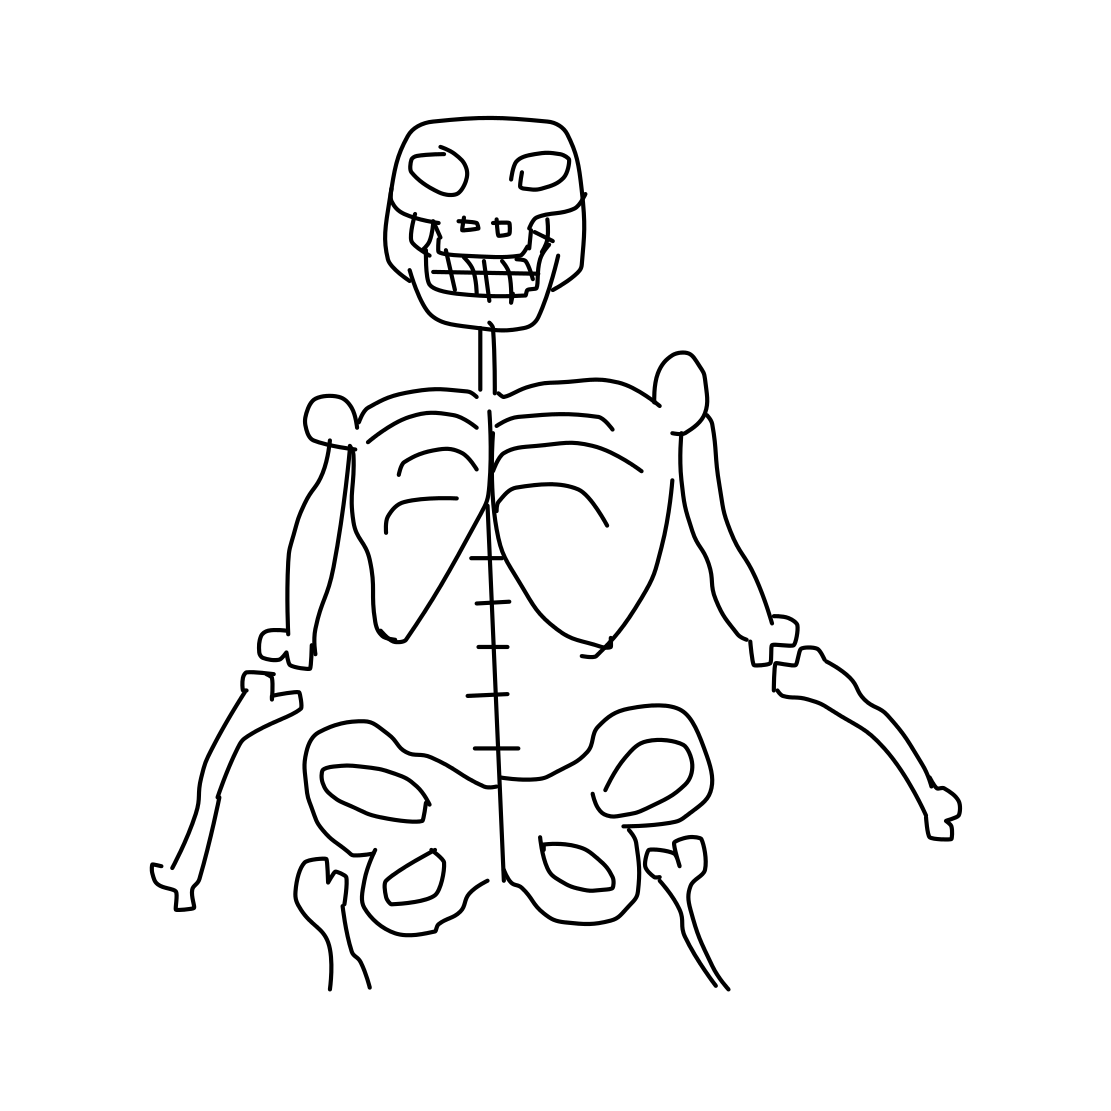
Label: human-skeleton